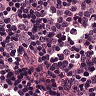
Metastatic tissue present: no